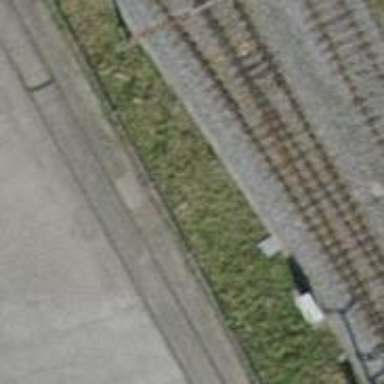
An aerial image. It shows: Single-track electrified railway siding with contact line for service.